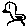
Label: bird